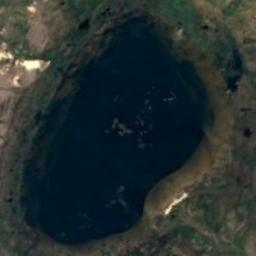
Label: lake